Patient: sex F, age 62
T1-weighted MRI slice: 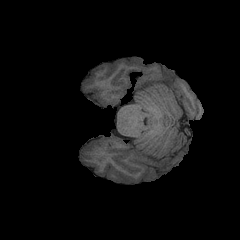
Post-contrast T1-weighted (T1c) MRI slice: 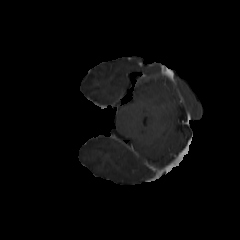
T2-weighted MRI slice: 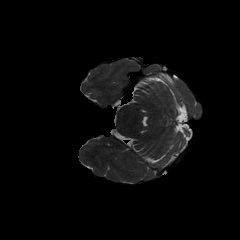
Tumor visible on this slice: no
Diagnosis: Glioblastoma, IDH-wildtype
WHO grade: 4